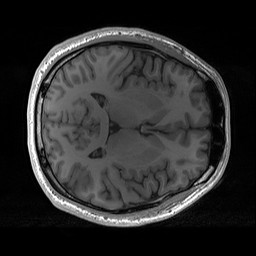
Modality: T1w
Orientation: axial
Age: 31
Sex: male